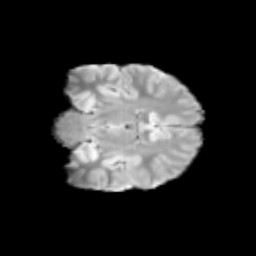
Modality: T2w
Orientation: coronal
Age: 9
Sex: male
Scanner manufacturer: siemens
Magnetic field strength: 3 T
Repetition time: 3.8 s
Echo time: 0.07 s